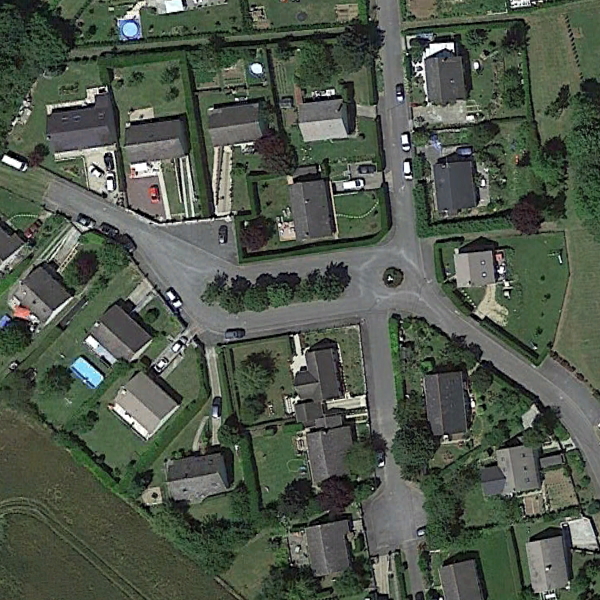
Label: MediumResidential